Brain MRI, t1w sequence, axial 2D slice.
Patient: age 28, sex F, weight 95 kg, height 1.95 m
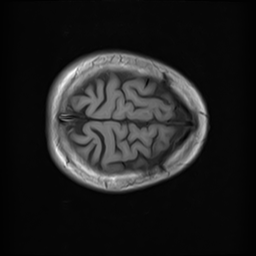